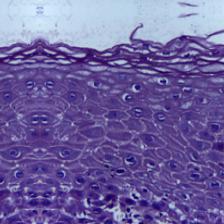
Diagnosis: Normal